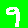
Digit: 9